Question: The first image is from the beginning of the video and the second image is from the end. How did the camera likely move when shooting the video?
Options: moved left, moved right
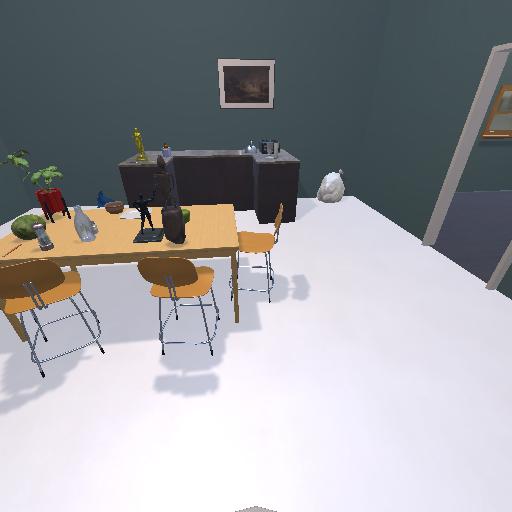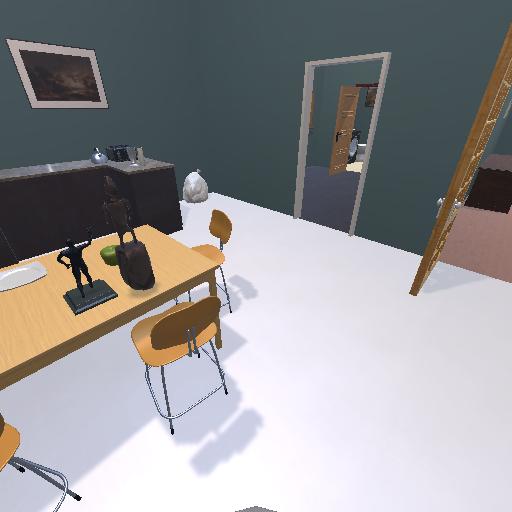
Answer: moved left